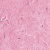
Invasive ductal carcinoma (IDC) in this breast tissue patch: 0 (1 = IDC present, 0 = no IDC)